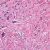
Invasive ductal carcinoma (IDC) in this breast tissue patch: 1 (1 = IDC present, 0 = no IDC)